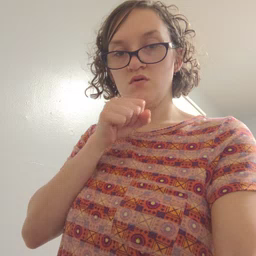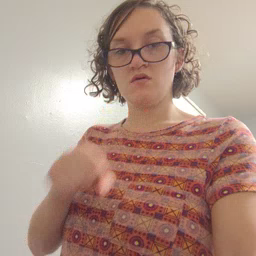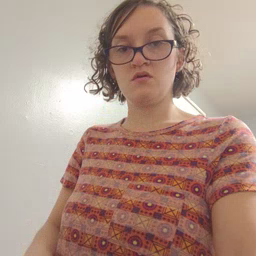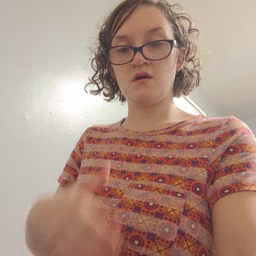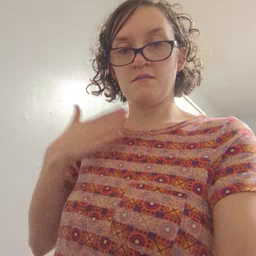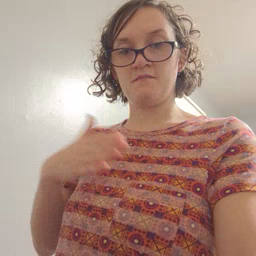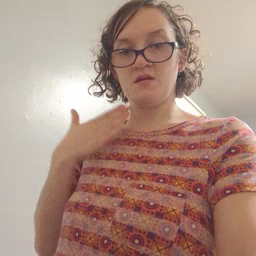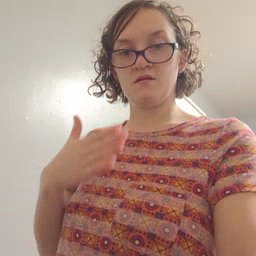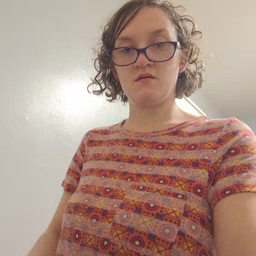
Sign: happy